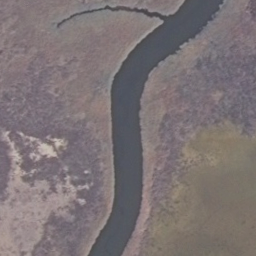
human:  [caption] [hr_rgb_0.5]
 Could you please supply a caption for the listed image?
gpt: Green plants flourish on both banks of the river .

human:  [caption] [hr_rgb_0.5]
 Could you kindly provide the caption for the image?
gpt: Lots of green plants flourish on both banks of the river .

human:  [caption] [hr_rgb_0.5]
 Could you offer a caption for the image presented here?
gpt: It is a river with dense forest on both banks of the river .

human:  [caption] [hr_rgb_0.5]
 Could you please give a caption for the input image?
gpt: A river with dense forest on both banks and a small tributary goes to another direction .

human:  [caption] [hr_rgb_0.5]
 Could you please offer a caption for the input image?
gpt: A river go through a dense forest with a small tributary goes to another direction .